Question: I have the following table I want to get the last 13 months data based on my customer orders and months:
'''
create table dynamicorders
(
order_date date,
order_total number(8),
name varchar2(100)
);
insert into dynamicorders values( '2021-01-05', 705, 'jhone');
insert into dynamicorders values( '2021-01-15', 715, 'steve');
insert into dynamicorders values( '2021-01-17', 50, 'jhone');
insert into dynamicorders values( '2021-02-09', 802, 'mular');
insert into dynamicorders values( '2021-03-12', 812, 'steve');
insert into dynamicorders values( '2021-03-29', 829, 'steve');
insert into dynamicorders values( '2021-04-03', 903, 'jhone');
insert into dynamicorders values( '2021-04-29', 150, 'steve');
insert into dynamicorders values( '2021-05-19', 100, 'steve');
insert into dynamicorders values( '2022-01-10', 300, 'steve');
insert into dynamicorders values( '2022-01-18', 400, 'mular');
'''
Here is the screenshot of the result set I need:

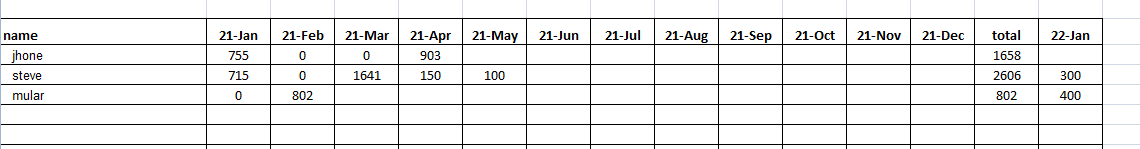
Answer: You can use:
'''
SELECT name,
SUM(CASE TRUNC(order_date, 'MM') WHEN DATE '2021-01-01' THEN order_total END) AS "21-Jan",
SUM(CASE TRUNC(order_date, 'MM') WHEN DATE '2021-02-01' THEN order_total END) AS "21-Feb",
SUM(CASE TRUNC(order_date, 'MM') WHEN DATE '2021-03-01' THEN order_total END) AS "21-Mar",
SUM(CASE TRUNC(order_date, 'MM') WHEN DATE '2021-04-01' THEN order_total END) AS "21-Apr",
SUM(CASE TRUNC(order_date, 'MM') WHEN DATE '2021-05-01' THEN order_total END) AS "21-May",
SUM(CASE TRUNC(order_date, 'MM') WHEN DATE '2021-06-01' THEN order_total END) AS "21-Jun",
SUM(CASE TRUNC(order_date, 'MM') WHEN DATE '2021-07-01' THEN order_total END) AS "21-Jul",
SUM(CASE TRUNC(order_date, 'MM') WHEN DATE '2021-08-01' THEN order_total END) AS "21-Aug",
SUM(CASE TRUNC(order_date, 'MM') WHEN DATE '2021-09-01' THEN order_total END) AS "21-Sep",
SUM(CASE TRUNC(order_date, 'MM') WHEN DATE '2021-10-01' THEN order_total END) AS "21-Oct",
SUM(CASE TRUNC(order_date, 'MM') WHEN DATE '2021-11-01' THEN order_total END) AS "21-Nov",
SUM(CASE TRUNC(order_date, 'MM') WHEN DATE '2021-12-01' THEN order_total END) AS "21-Dec",
SUM(CASE TRUNC(order_date, 'YY') WHEN DATE '2021-01-01' THEN order_total END) AS TOTAL,
SUM(CASE TRUNC(order_date, 'MM') WHEN DATE '2022-01-01' THEN order_total END) AS "22-Jan"
FROM dynamicorders d
GROUP BY name
'''
Which, for your sample data, outputs:
>
| NAME | 21-Jan | 21-Feb | 21-Mar | 21-Apr | 21-May | 21-Jun | 21-Jul | 21-Aug | 21-Sep | 21-Oct | 21-Nov | 21-Dec | TOTAL | 22-Jan |
| ---- | ------ | ------ | ------ | ------ | ------ | ------ | ------ | ------ | ------ | ------ | ------ | ------ | ----- | ------ |
| jhone | 755 | null | null | 903 | null | null | null | null | null | null | null | null | 1658 | null |
| steve | 715 | null | 1641 | 150 | 100 | null | null | null | null | null | null | null | 2606 | 300 |
| mular | null | 802 | null | null | null | null | null | null | null | null | null | null | 802 | 400 |
If you want the last 13 months, rather than specific months then you provide dynamic column names relevant to the months (unless you use dynamic SQL) and can use:
'''
SELECT name,
SUM(CASE TRUNC(order_date, 'MM') WHEN ADD_MONTHS(TRUNC(SYSDATE, 'MM'), -12) THEN order_total END) AS "CURRENT_MONTH-12",
SUM(CASE TRUNC(order_date, 'MM') WHEN ADD_MONTHS(TRUNC(SYSDATE, 'MM'), -11) THEN order_total END) AS "CURRENT_MONTH-11",
SUM(CASE TRUNC(order_date, 'MM') WHEN ADD_MONTHS(TRUNC(SYSDATE, 'MM'), -10) THEN order_total END) AS "CURRENT_MONTH-10",
SUM(CASE TRUNC(order_date, 'MM') WHEN ADD_MONTHS(TRUNC(SYSDATE, 'MM'), -9) THEN order_total END) AS "CURRENT_MONTH-9",
SUM(CASE TRUNC(order_date, 'MM') WHEN ADD_MONTHS(TRUNC(SYSDATE, 'MM'), -8) THEN order_total END) AS "CURRENT_MONTH-8",
SUM(CASE TRUNC(order_date, 'MM') WHEN ADD_MONTHS(TRUNC(SYSDATE, 'MM'), -7) THEN order_total END) AS "CURRENT_MONTH-7",
SUM(CASE TRUNC(order_date, 'MM') WHEN ADD_MONTHS(TRUNC(SYSDATE, 'MM'), -6) THEN order_total END) AS "CURRENT_MONTH-6",
SUM(CASE TRUNC(order_date, 'MM') WHEN ADD_MONTHS(TRUNC(SYSDATE, 'MM'), -5) THEN order_total END) AS "CURRENT_MONTH-5",
SUM(CASE TRUNC(order_date, 'MM') WHEN ADD_MONTHS(TRUNC(SYSDATE, 'MM'), -4) THEN order_total END) AS "CURRENT_MONTH-4",
SUM(CASE TRUNC(order_date, 'MM') WHEN ADD_MONTHS(TRUNC(SYSDATE, 'MM'), -3) THEN order_total END) AS "CURRENT_MONTH-3",
SUM(CASE TRUNC(order_date, 'MM') WHEN ADD_MONTHS(TRUNC(SYSDATE, 'MM'), -2) THEN order_total END) AS "CURRENT_MONTH-2",
SUM(CASE TRUNC(order_date, 'MM') WHEN ADD_MONTHS(TRUNC(SYSDATE, 'MM'), -1) THEN order_total END) AS "CURRENT_MONTH-1",
SUM(CASE WHEN ADD_MONTHS(TRUNC(SYSDATE, 'MM'), -12) <= order_date AND order_date < TRUNC(SYSDATE, 'MM') THEN order_total END) AS TOTAL,
SUM(CASE TRUNC(order_date, 'MM') WHEN TRUNC(SYSDATE, 'MM') THEN order_total END) AS "CURRENT_MONTH"
FROM dynamicorders d
GROUP BY name
'''
Which outputs:
>
| NAME | CURRENT_MONTH-12 | CURRENT_MONTH-11 | CURRENT_MONTH-10 | CURRENT_MONTH-9 | CURRENT_MONTH-8 | CURRENT_MONTH-7 | CURRENT_MONTH-6 | CURRENT_MONTH-5 | CURRENT_MONTH-4 | CURRENT_MONTH-3 | CURRENT_MONTH-2 | CURRENT_MONTH-1 | TOTAL | CURRENT_MONTH |
| ---- | ---------------- | ---------------- | ---------------- | --------------- | --------------- | --------------- | --------------- | --------------- | --------------- | --------------- | --------------- | --------------- | ----- | ------------- |
| jhone | 755 | null | null | 903 | null | null | null | null | null | null | null | null | 1658 | null |
| steve | 715 | null | 1641 | 150 | 100 | null | null | null | null | null | null | null | 2606 | 300 |
| mular | null | 802 | null | null | null | null | null | null | null | null | null | null | 802 | 400 |
<URL>